Question: I have 2 DIV's that I have been trying to re-ordered as illustrated on the image below. Trying to move the above for mobile view but it doesn't seem to work. I tried floating the to the left and to the right and it still didn't work. Any ideas on how this can be achieved? I'm open to HTML and jQuery based suggestions.
'''
<div id="quick-links"></div><!-- End Quick links -->
<div id="calendar"></div><!-- End Calendar -->
'''
'''
#calendar {
float: left;
position: relative;
}
#quick-links {
float: right;
position: relative;
}
'''

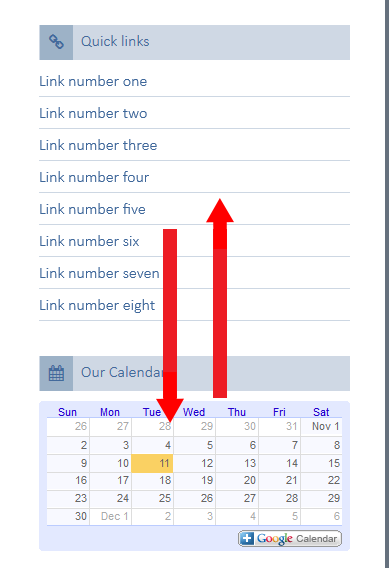
Answer: As pointed out by @Terry, you could make use of CSS3 'Flexbox'.
That way you only have to change the 'order'. In fact just change the 'order' on one 'div' (quicklinks) and it will automatically switch.
Something like this:
'''
#container {
width: 240px; height: 240px;
border: 1px solid gray;
display: flex;
flex-direction: column;
/* flex-direction: column-reverse; */
/* use column-reverse if needed to reverse the entire list */
}
#quicklinks {
order: 2;
}
#calendar {
order: 1;
}
.filler {
height: 100px;
margin: 8px;
}
#calendar .filler {
background-color: #f00;
}
#quicklinks .filler {
background-color: #00f;
}
'''
'''
<div id="container">
<div id="quicklinks">
<div class="filler">Quick</div>
</div>
<div id="calendar">
<div class="filler">Calendar</div>
</div>
</div>
'''
Fiddle to play with: <URL>
.